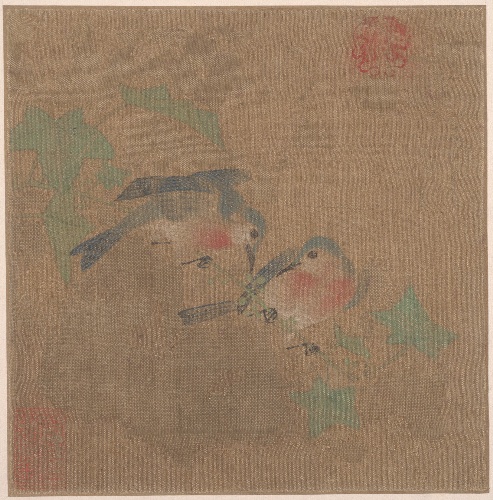
Artist: Unidentified artist|Tang Xiya
Artist bio: |Chinese
Object type: Album leaf
Classification: Paintings
Medium: Album leaf; ink and color on silk
Culture: China
Period: Song dynasty (?) (960–1279)
Dimensions: 7 3/4 x 7 5/8 in. (19.7 x 19.4 cm)
Department: Asian Art
Credit line: From the Collection of A. W. Bahr, Purchase, Fletcher Fund, 1947
Accession year: 1947
Repository: Metropolitan Museum of Art, New York, NY
Tags: Birds